Question: I have been provided with a 'REST' service from my customer for which I should get 'JSON' response for my iOS code.I am using 'content-type' as "application/json" but somehow it is taken as "text/html" by default. I cross checked this in a 'REST' client in my Mozilla browser using "application/json" for the 'content-type' in header section and I could see the proper response.On using the below code, I am getting a '400' error from the server. I could always see "text/html" as being used as part of the '400' response by default
'''
NSString * strBodyOnlineStart = [NSString stringWithFormat:@"&email=***@***.com&deviceCode=*****&password_value=***"];
NSURL *urlOnlineStart = [NSURL
URLWithString:@"http://local.server/xxxxx"];
NSMutableURLRequest *requestOnlineStart = [NSMutableURLRequest
requestWithURL:urlOnlineStart];
[requestOnlineStart setValue:@"application/json" forHTTPHeaderField:@"Accept"];
[requestOnlineStart setValue:@"application/json" forHTTPHeaderField:@"Content-Type"];
[requestOnlineStart setHTTPMethod:@"POST"];
NSData *requestBodyOnlineStart = [strBodyOnlineStart
dataUsingEncoding:NSUTF8StringEncoding];
[requestOnlineStart setHTTPBody:requestBodyOnlineStart];
'''

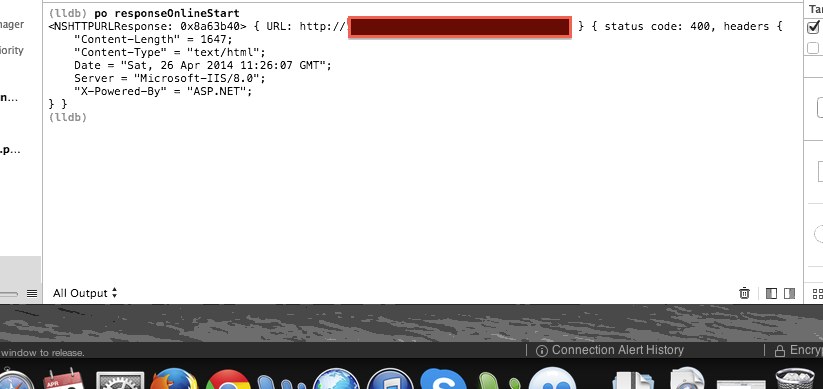
Answer: I have built many server REST services and many mobile client apps to access them and run into issues like this countless times. So I know your pain, and I've solved these problems with my own set of tools (I like Fiddler on Windows and Charles on Mac) and learned many reasons for failures.
Without the full details of a working request & response pair, and a failing request & response pair, finding the official solution isn't possible. But I'm pretty sure if you provided those, the official solution would be simple.
To test your problem, I installed <URL> in Firefox and setup a new service on my development machine. Also, I used Charles Proxy on OS X with the edit request function to customize a raw request.
> I cross checked this in a REST client in my Mozilla browser using
"application/json" for the content-type in header section and I could
see the proper response.
Odd that you say it worked. I tried that and the server failed to parse the body values. The server-side platform I'm using isn't ASP.NET, yet I'm just going on the standard expected behaviour of any platform. Possibly your REST client was not actually submitting the header. I wonder if you switched the header to some arbitrary value like 'application/notjson' and see if it works still (then I'd assume it was the REST client overriding).
As given in the quote above, you give the impression of wanting to receive 'application/json' in the response 'Content-Type' header, and it seems you think you must send the 'Content-Type' header in the request to match that response. That be necessary. The server should be able to receive your request in a standard format as 'application/x-www-form-urlencoded', that is typical of servers, and .
Usually, web servers naturally accept json as a request body format, and similarly, they usually receive incoming request Content-Type of application/json. , I've seen cases where they do.
In any case, submitting a request with Content-Type and body formats is definitely a failing setup.
I found my server test responding with JSON, using your '&email=***@***.com&deviceCode=*****&password_value=***' body, after switching the header to 'application/x-www-form-urlencoded', application/json. Typical goodness.
Try commenting-out the following line:
'''
[requestOnlineStart setValue:@"application/json" forHTTPHeaderField:@"Content-Type"];
'''
or change it to:
'''
[requestOnlineStart setValue:@"application/x-www-form-urlencoded" forHTTPHeaderField:@"Content-Type"];
'''